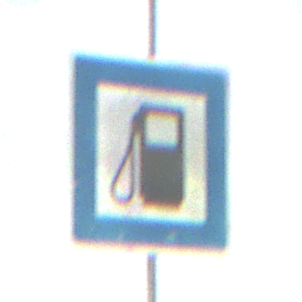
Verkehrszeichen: Tankstelle
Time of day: MorningAfternoon
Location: Outdoor (Suburban)
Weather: PartlyCloudy
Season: NotSpecified
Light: Natural